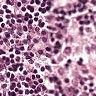
Metastatic tissue present: no